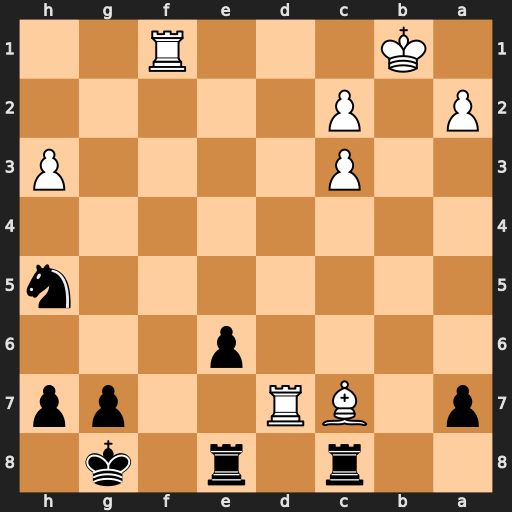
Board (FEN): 2r1r1k1/p1BR2pp/4p3/7n/8/2P4P/P1P5/1K3R2
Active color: b
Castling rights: -
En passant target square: -
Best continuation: Nf6 Rxf6 gxf6